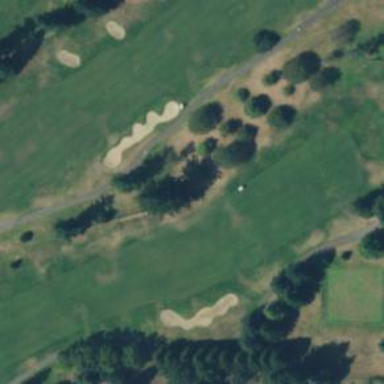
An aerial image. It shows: Golf hole.